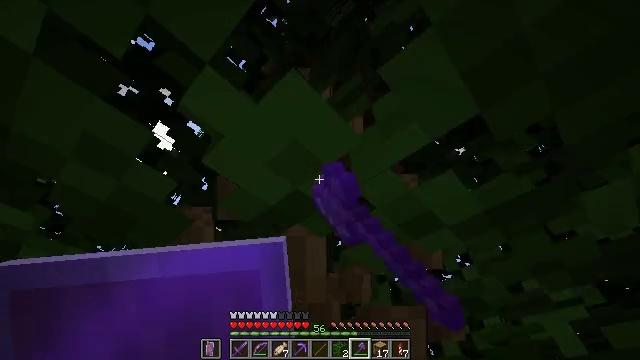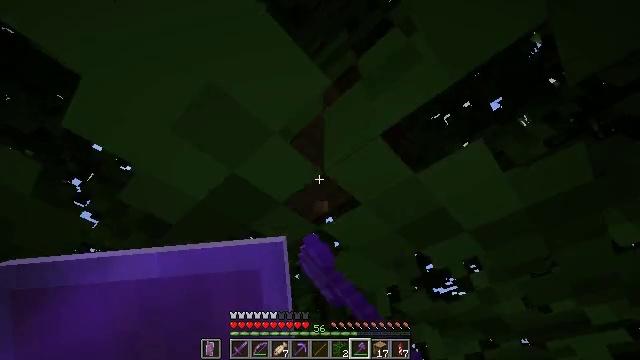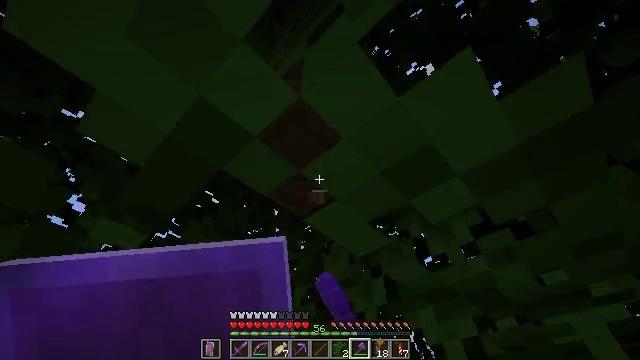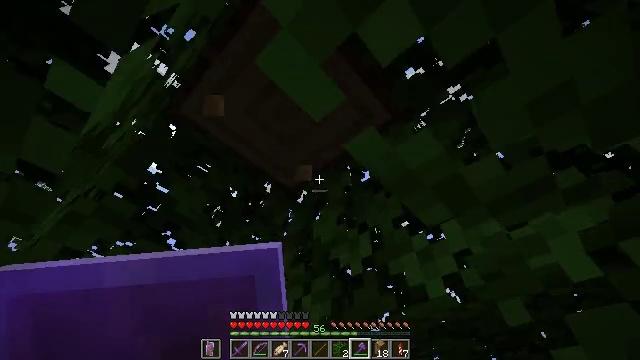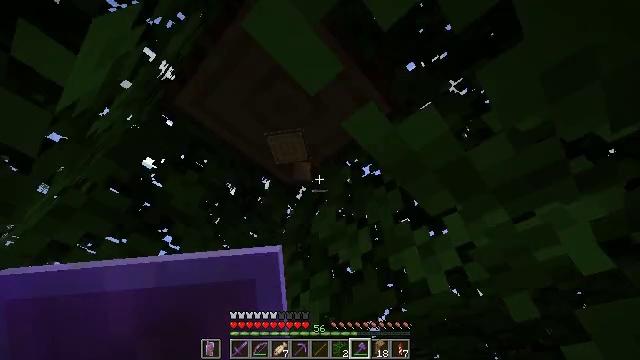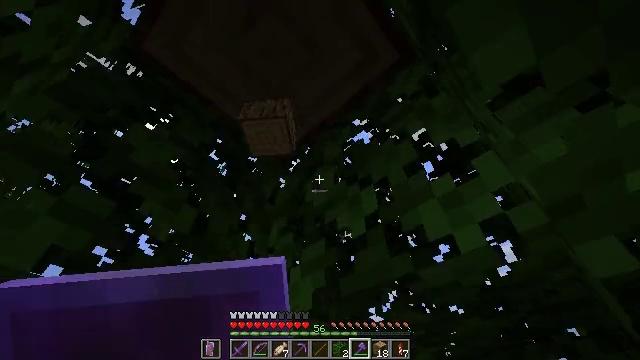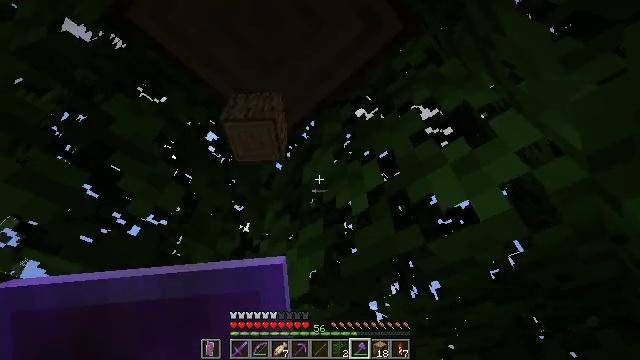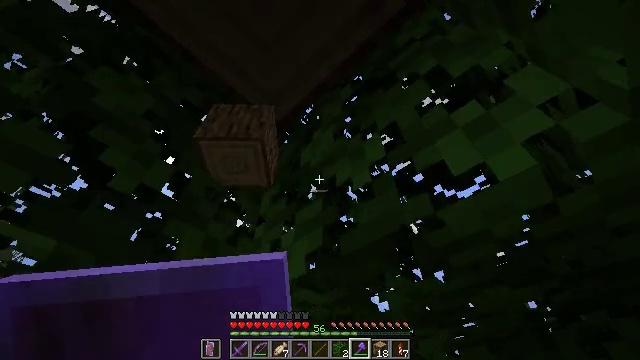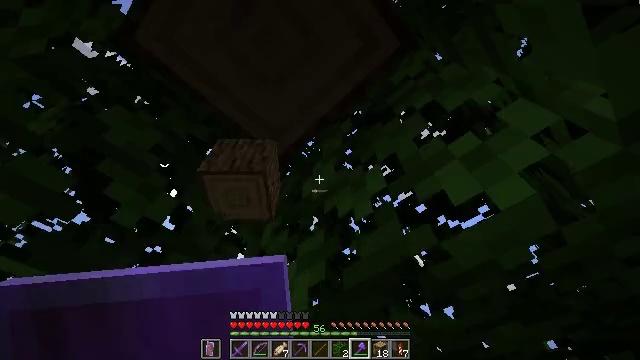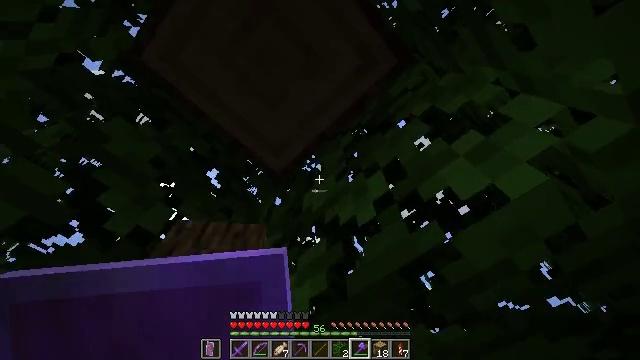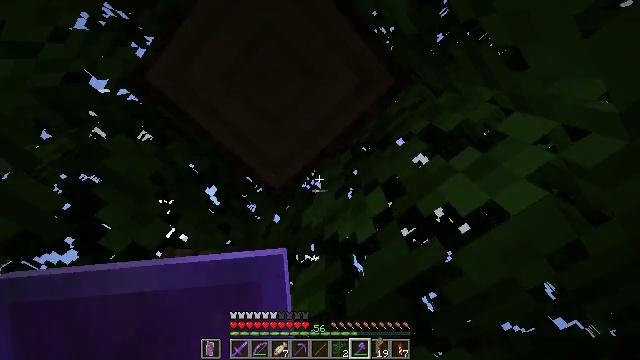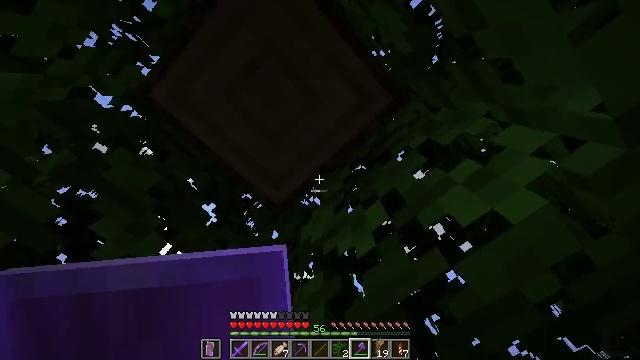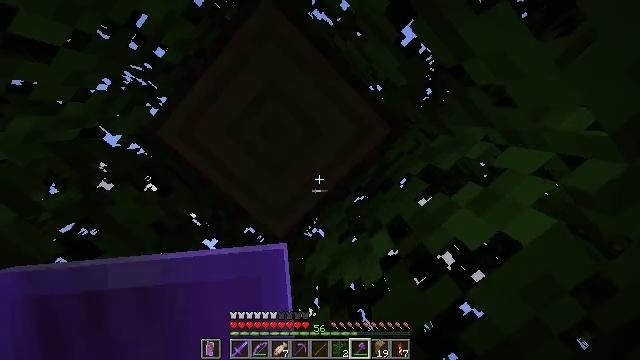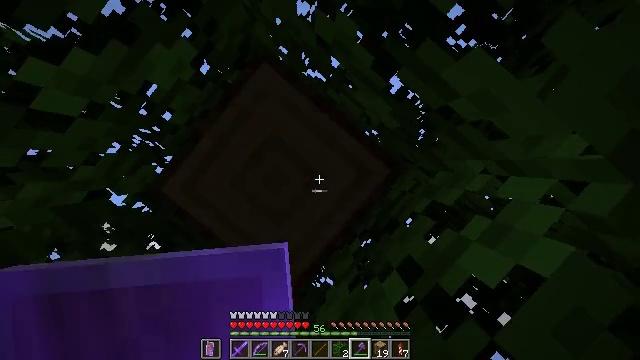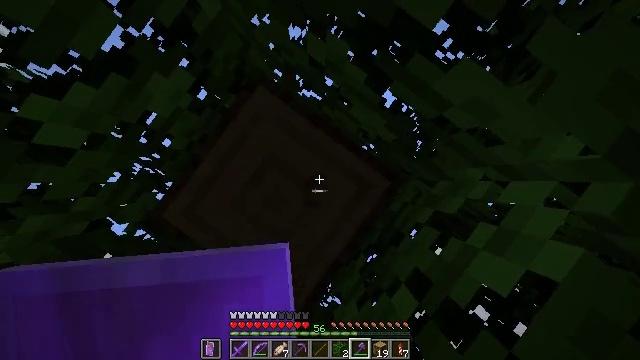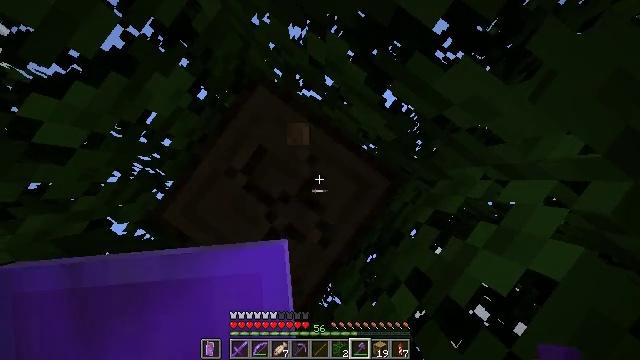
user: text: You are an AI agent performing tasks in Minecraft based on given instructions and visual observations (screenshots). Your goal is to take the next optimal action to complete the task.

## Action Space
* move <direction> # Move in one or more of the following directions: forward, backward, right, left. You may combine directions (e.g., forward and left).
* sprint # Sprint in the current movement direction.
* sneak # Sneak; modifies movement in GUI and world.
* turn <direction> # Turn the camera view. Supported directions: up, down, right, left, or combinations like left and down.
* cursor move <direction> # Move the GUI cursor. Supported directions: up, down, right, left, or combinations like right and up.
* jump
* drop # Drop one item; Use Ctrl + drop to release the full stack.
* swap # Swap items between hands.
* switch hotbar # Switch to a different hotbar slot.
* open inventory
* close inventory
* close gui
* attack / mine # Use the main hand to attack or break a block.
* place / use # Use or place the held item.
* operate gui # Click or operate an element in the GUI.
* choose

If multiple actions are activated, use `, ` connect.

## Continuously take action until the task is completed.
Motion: motion action
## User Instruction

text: Collect oak log for crafting.
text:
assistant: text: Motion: move forward, attack / mine
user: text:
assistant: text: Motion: move forward
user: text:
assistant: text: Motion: move forward
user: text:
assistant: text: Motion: move forward
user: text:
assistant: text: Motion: move forward
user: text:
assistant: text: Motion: no_op
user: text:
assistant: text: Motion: no_op
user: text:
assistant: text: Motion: turn up
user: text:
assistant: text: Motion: turn up
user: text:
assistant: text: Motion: turn up
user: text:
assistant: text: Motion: turn up
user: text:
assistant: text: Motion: turn left and up
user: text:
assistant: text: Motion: turn left and up
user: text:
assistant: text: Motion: turn left and up
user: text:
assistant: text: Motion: attack / mine
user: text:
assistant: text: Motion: attack / mine
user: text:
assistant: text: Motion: attack / mine
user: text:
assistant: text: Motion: attack / mine
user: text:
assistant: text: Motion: attack / mine
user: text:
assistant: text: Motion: attack / mine
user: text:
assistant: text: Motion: attack / mine
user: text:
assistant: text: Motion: attack / mine
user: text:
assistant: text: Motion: turn left and down
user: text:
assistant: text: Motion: turn left and down
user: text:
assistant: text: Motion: turn left
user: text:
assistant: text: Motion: no_op
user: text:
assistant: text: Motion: no_op
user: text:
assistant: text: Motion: no_op
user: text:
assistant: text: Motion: no_op
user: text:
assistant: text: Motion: no_op